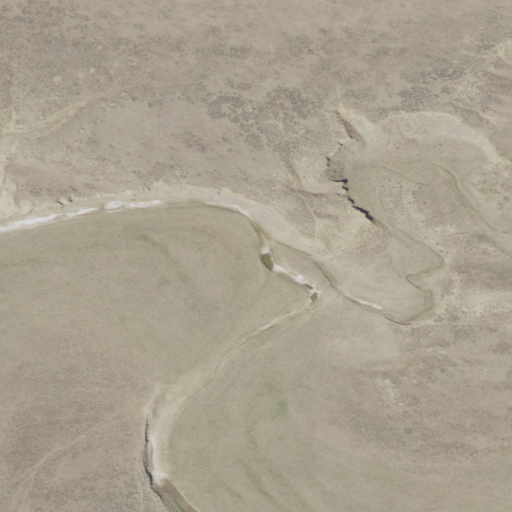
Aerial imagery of valley in Montana named Jacobsen Coulee containing shrub and grassland